Field crop: maize
Growth stage: 2
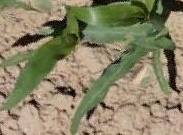
Species: maize